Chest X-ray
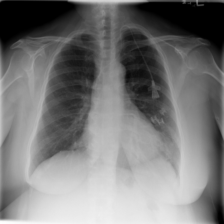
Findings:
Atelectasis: positive
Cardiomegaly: negative
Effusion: negative
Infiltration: negative
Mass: negative
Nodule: negative
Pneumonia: negative
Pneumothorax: negative
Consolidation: negative
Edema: negative
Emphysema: negative
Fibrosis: negative
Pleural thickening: negative
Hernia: negative